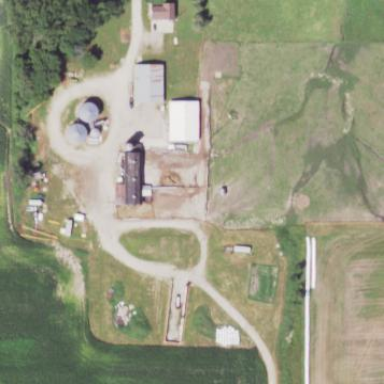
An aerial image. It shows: Farmyard area.